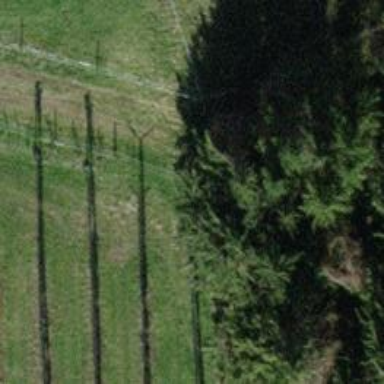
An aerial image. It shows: Grass track with grade2 tracktype.